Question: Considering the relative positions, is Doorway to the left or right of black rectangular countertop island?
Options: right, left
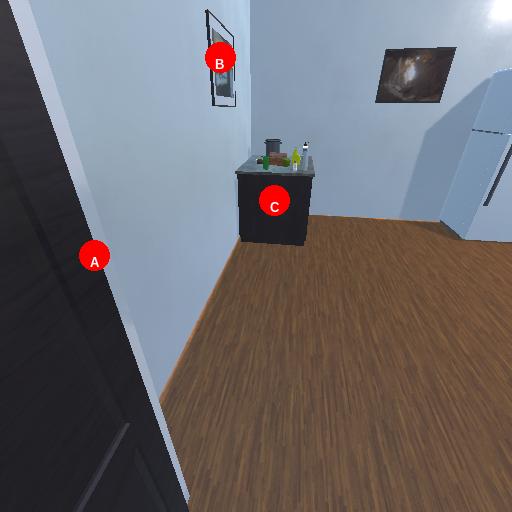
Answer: right